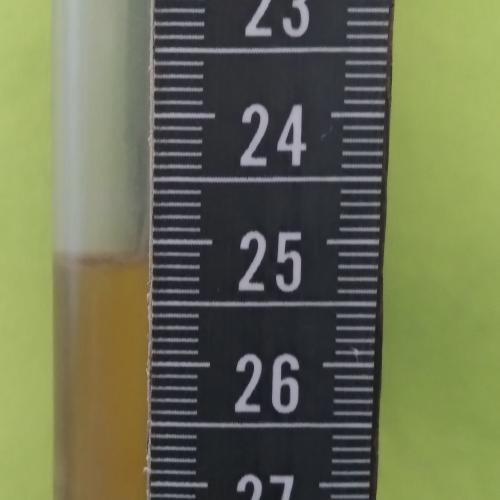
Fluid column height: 25.1 cm